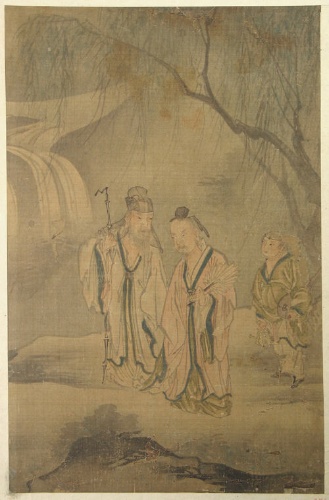
Artist: Unidentified artist
Date: ca. 1650
Object type: Album leaf
Classification: Paintings
Medium: Album leaf; ink and color on silk
Culture: Korea
Period: Joseon dynasty (1392–1910)
Dimensions: 17 3/4 x 11 3/8 in. (45.1 x 28.9 cm)
Department: Asian Art
Credit line: Rogers Fund, 1915
Accession year: 1915
Repository: Metropolitan Museum of Art, New York, NY
Tags: Men|Waterfalls